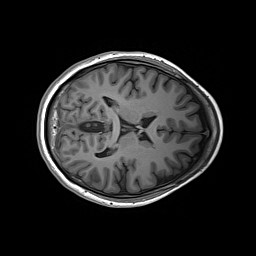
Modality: T1w
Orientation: axial
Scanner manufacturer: siemens
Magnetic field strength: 3 T
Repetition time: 2.2 s
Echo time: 0.00244 s